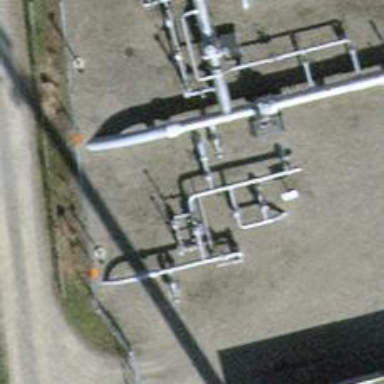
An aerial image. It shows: Pipeline structure is shown.